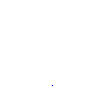
Particle: proton